Aerial crown-view tile of a tropical tree (Barro Colorado Island, Panama), acquired 20250715:
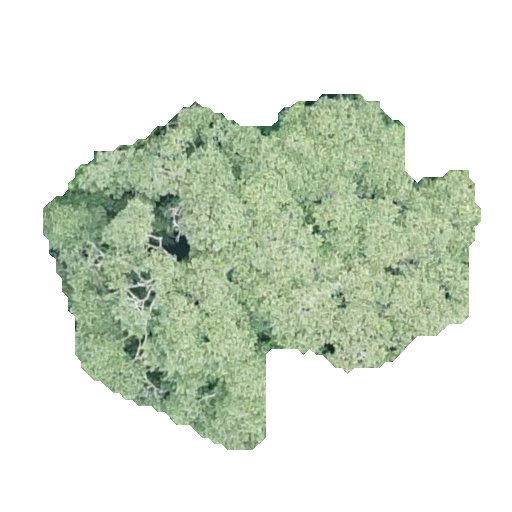
Species: Ficus insipida
GBIF accepted scientific name: Ficus insipida
Crown area: 150.601 m²